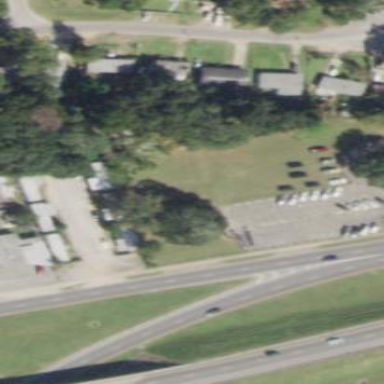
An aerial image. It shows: Residential area designated as trailer park.